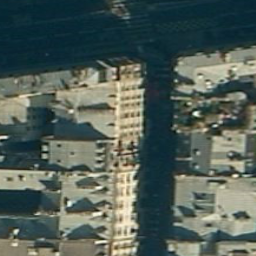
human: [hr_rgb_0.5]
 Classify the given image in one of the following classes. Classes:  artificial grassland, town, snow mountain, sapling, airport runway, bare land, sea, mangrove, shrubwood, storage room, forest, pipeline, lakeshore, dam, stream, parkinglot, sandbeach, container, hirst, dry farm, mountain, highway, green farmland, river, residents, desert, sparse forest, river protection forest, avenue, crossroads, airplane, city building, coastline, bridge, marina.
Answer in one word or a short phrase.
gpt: city building